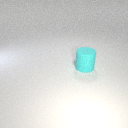
large cyan rubber cylinder